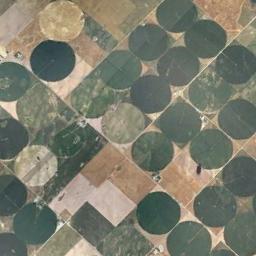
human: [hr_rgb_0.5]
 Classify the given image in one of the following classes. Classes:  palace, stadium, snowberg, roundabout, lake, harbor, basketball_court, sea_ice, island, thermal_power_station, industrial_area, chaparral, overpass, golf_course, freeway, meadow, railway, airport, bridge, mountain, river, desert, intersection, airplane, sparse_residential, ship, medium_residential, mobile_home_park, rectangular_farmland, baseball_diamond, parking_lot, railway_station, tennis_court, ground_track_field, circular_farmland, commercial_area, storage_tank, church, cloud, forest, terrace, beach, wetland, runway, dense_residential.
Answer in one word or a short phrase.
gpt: circular_farmland